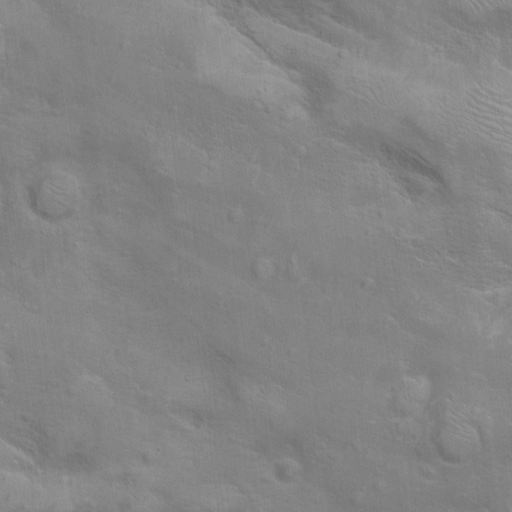
Classes present: Background